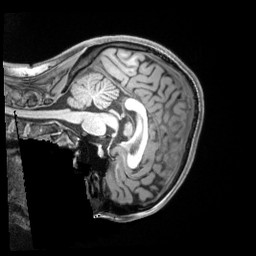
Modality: T1w
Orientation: sagittal
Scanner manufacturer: siemens
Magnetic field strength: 3 T
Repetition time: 2.5 s
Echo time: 0.00218 s